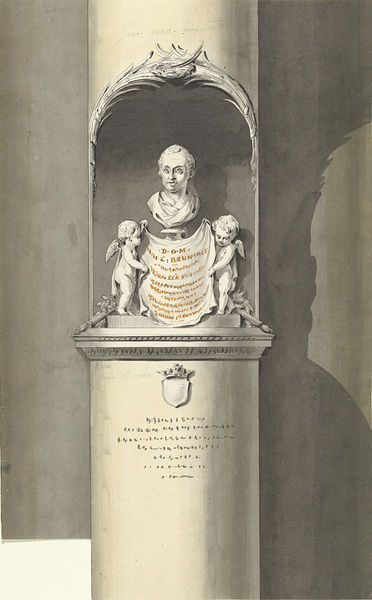
Titel: Ontwerp voor een monument voor C. Brunings: een borstbeeld in een nis
Künstler: Bartholomeus Ziesenis
Standort: Amsterdam
Institution: Rijksmuseum
Schlagwörter: column, crown, red, white, black, angel, angels, man, head, drawing, bust, shadow, sketch, writing, statue, wings, cherub, marble, putti, putto, detail, shield, colomn, banner, dom, alcove, emblem, memorial, tribute, pedistal, coarse, buste, cuips, meorial, picture in picture